Chest X-ray. View position: PA
Patient age: 51
Patient sex: M
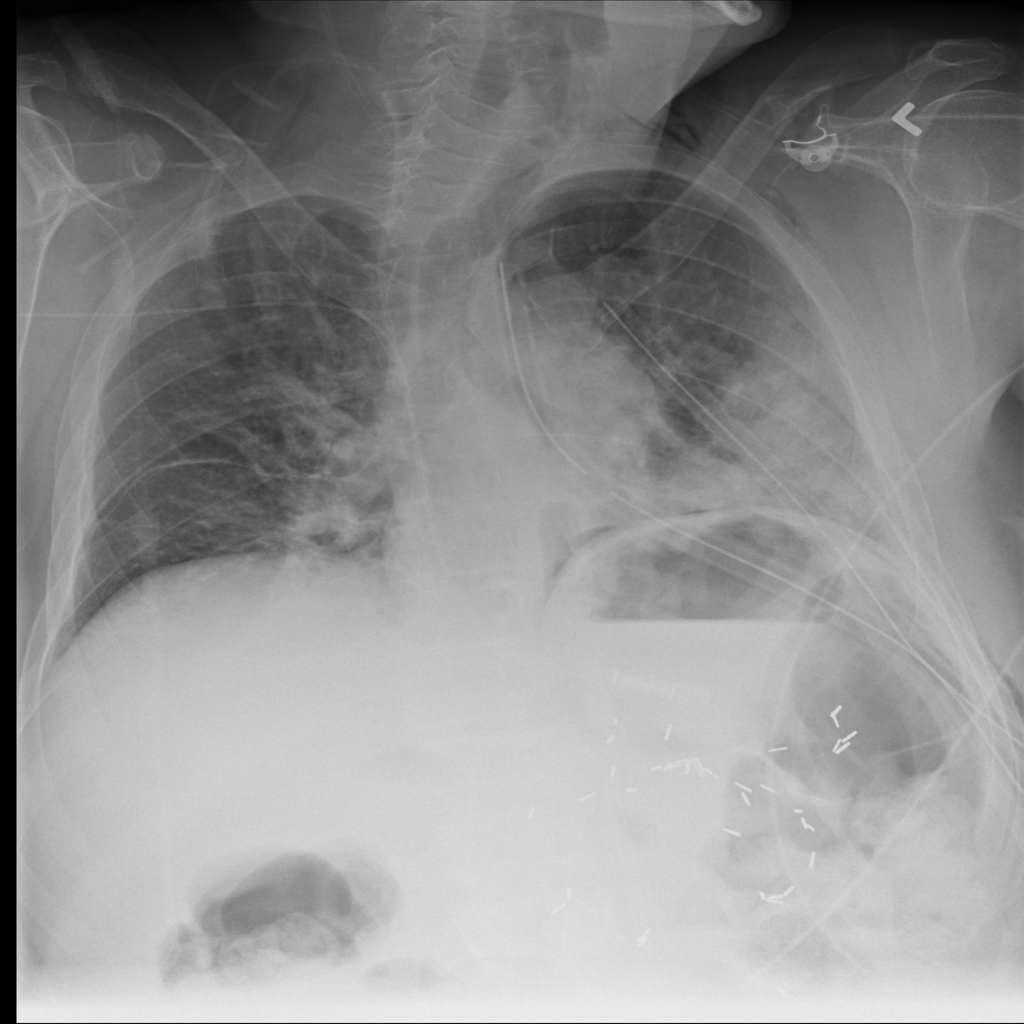
Finding: Pneumothorax